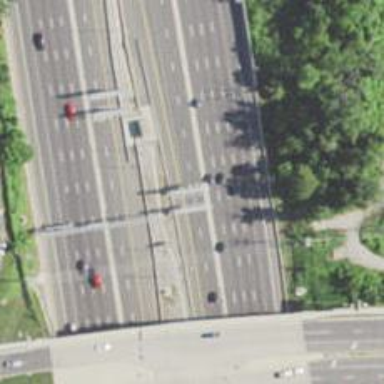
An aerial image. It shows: Toll gantry on the road.